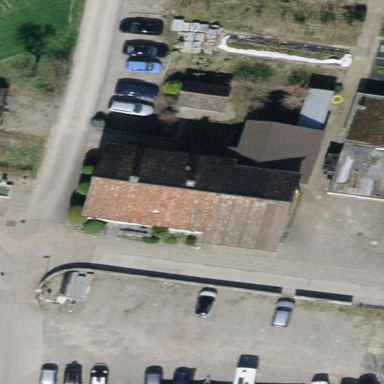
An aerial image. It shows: Farm building with gabled roof.